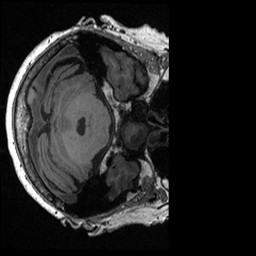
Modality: T1w
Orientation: axial
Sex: female
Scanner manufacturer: ge
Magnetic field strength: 3 T
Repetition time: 0.0064 s
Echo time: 0.00281 s